Question: i have a Tablecell with an Inputfield in it. The Inputfield should fill up the Tablecell but not reach into its padding. What i have looks like this (with firebug):

I want the inputfield to be kept inside the blue area and not raching into the purple one.
And: Of course i read all the questions here on this topic first. I read all of it and i could not find any answer which actually solved that.
It should work in all modern browsers (ie7 as well);
I made a <URL>
Why is this a problem in all browsers? I think this is a wrong specification in CSS. Because if i say "100%" of course i want the element to fit "100%" of the CONTENT Area.
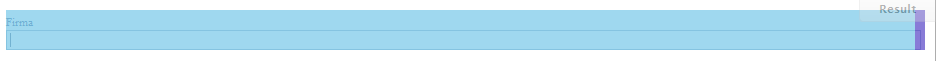
Answer: Well, here you go..
I'm using the same method as <URL>.
See: <URL>
'''
.inputContainer {
background: #fff;
padding: 3px 3px;
border: 1px solid #a9a9a9
}
.inputContainer input {
width: 100%;
margin: 0; padding: 0; border: 0;
display: block
}
'''
'''
<div class="inputContainer">
<input type="text" name="company" id="company" value="" class="formInputTextField" style="width: 100%;" />
</div>
'''